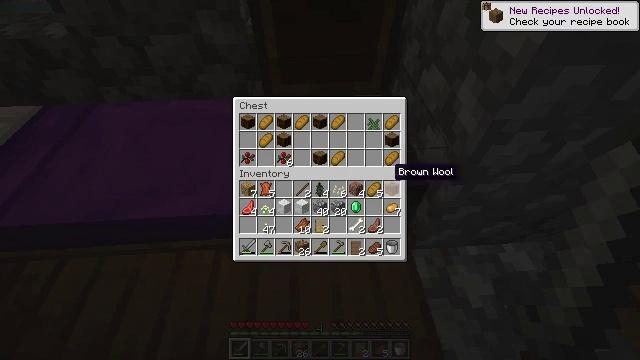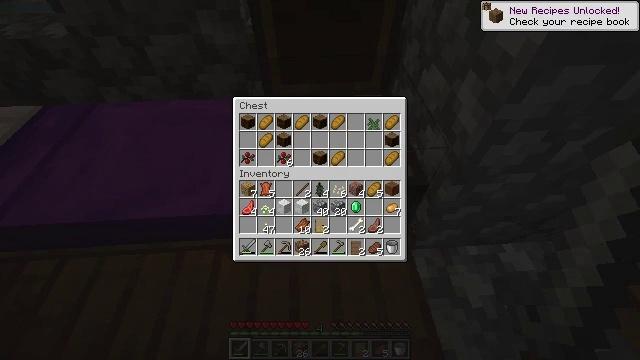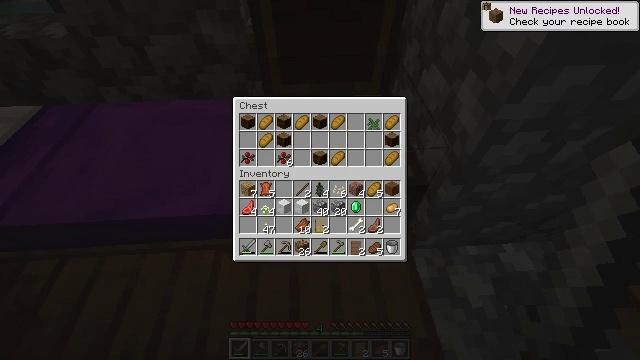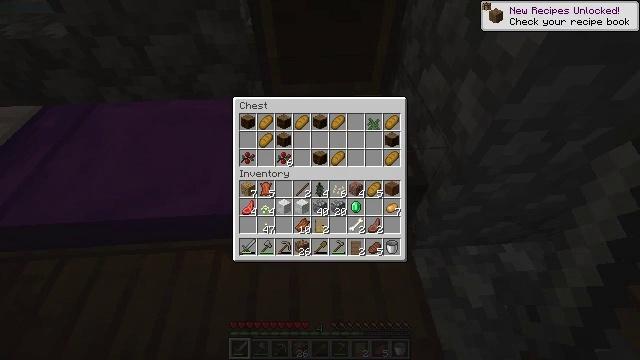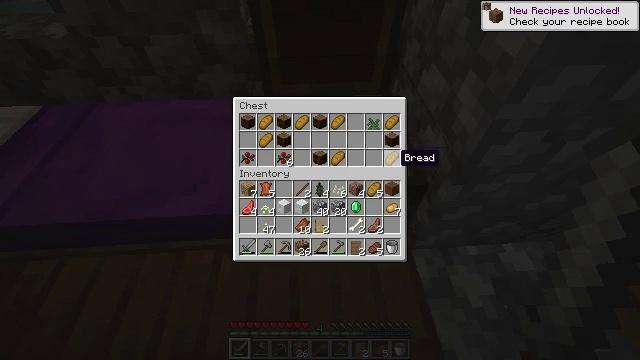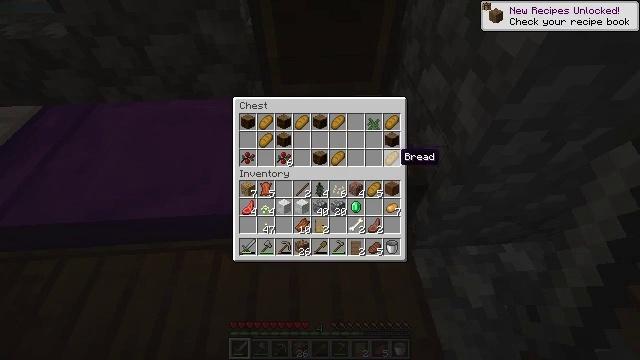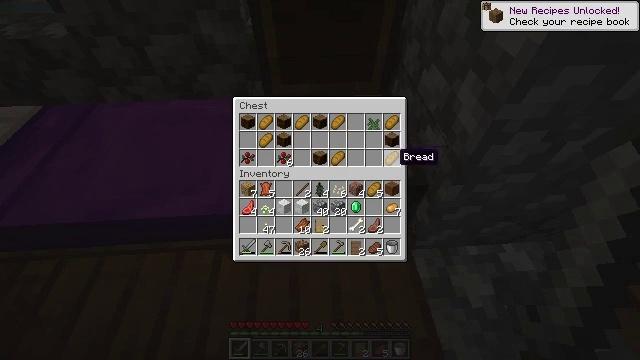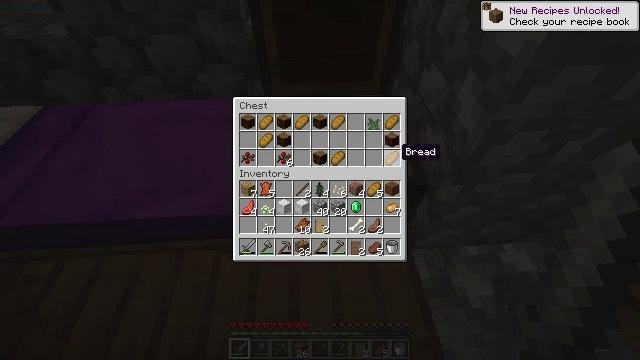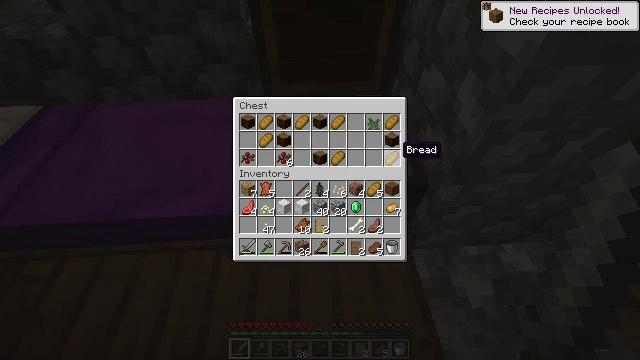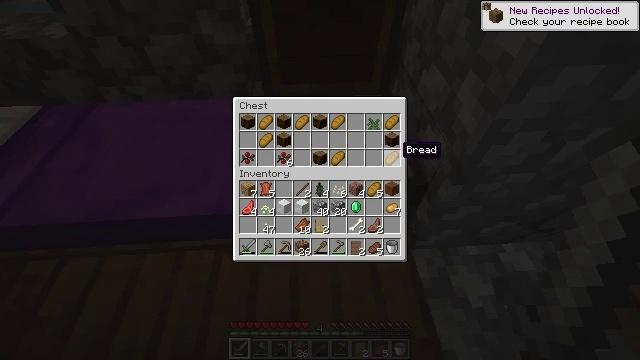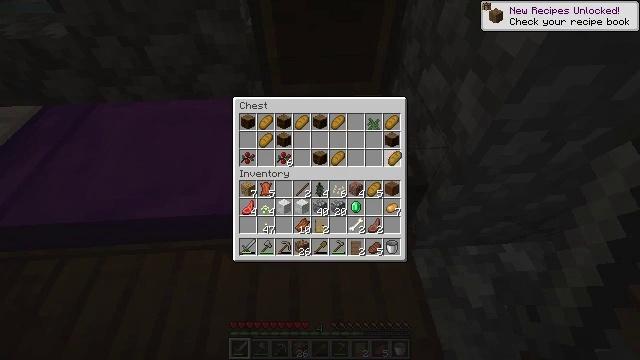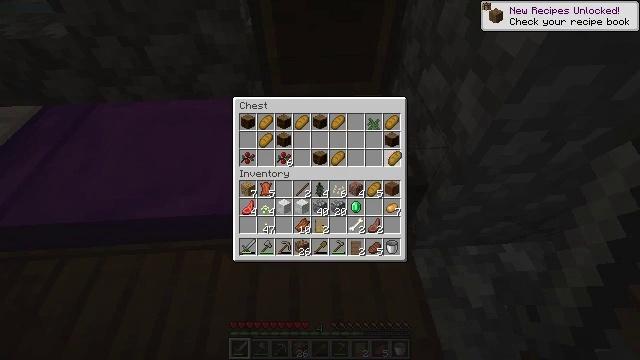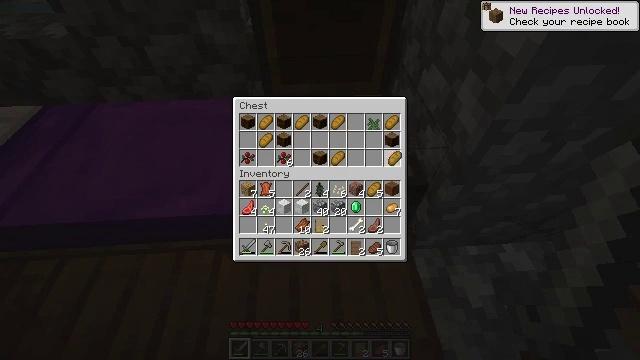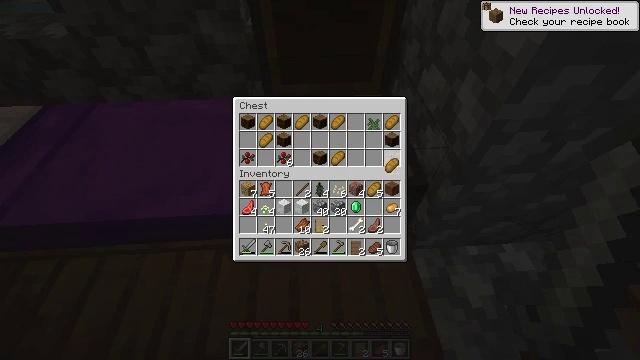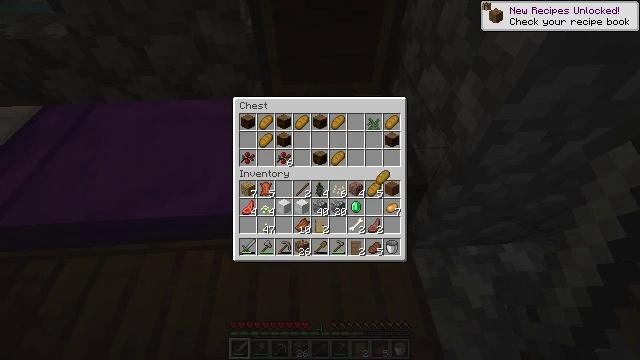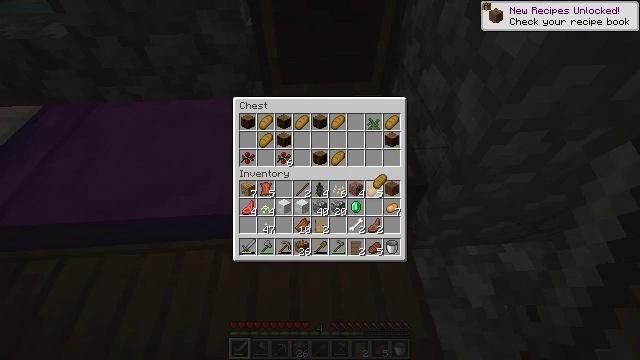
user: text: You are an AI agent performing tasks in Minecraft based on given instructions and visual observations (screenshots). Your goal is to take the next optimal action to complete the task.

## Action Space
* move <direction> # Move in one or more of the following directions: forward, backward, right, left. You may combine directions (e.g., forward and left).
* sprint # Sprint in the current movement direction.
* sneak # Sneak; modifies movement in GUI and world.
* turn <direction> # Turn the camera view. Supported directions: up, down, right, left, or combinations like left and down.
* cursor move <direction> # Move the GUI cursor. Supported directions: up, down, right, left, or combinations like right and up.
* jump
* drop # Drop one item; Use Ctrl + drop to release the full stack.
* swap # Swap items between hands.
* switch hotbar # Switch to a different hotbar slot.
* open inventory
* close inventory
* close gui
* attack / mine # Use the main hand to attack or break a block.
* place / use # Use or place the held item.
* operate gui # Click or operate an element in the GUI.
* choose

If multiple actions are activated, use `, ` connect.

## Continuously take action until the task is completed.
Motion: motion action
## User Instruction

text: Harvest the spruce door from its frame.
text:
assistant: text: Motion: no_op
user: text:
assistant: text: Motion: no_op
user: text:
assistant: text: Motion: no_op
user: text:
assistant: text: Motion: no_op
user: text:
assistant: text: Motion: no_op
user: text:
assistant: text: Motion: no_op
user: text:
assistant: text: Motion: no_op
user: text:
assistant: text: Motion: no_op
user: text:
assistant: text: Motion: no_op
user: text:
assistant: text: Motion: operate gui
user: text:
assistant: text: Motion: operate gui
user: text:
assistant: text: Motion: operate gui
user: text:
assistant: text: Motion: cursor move down
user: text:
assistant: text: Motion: cursor move left and down
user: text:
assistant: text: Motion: no_op
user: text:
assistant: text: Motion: no_op
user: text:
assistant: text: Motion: no_op
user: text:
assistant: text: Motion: no_op
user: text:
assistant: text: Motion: no_op
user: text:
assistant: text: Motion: no_op
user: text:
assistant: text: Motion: operate gui
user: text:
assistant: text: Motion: operate gui
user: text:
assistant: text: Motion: no_op
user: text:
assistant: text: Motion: cursor move right and up
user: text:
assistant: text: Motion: cursor move up
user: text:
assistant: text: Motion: cursor move up
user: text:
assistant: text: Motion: cursor move up
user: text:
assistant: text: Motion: cursor move up
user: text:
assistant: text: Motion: no_op
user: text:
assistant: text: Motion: no_op